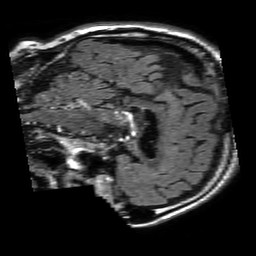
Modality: FLAIR
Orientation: sagittal
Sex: male
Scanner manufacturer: philips
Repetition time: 11 s
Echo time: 0.125 s